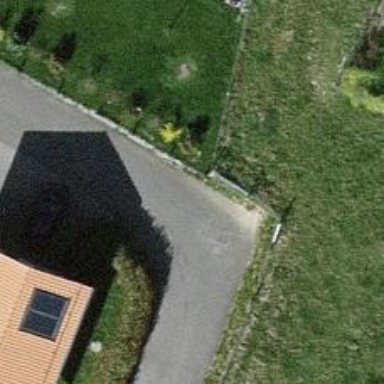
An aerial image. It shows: Residential road with asphalt surface and no sidewalk.